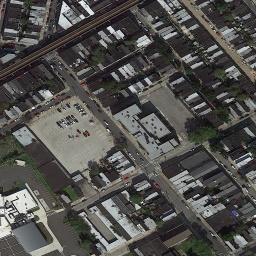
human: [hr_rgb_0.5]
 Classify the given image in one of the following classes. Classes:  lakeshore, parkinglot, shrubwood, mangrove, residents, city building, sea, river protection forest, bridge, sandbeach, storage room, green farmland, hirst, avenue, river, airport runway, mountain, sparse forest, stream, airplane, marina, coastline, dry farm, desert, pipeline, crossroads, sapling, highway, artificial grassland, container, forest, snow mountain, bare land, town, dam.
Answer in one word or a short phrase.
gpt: town